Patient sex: F
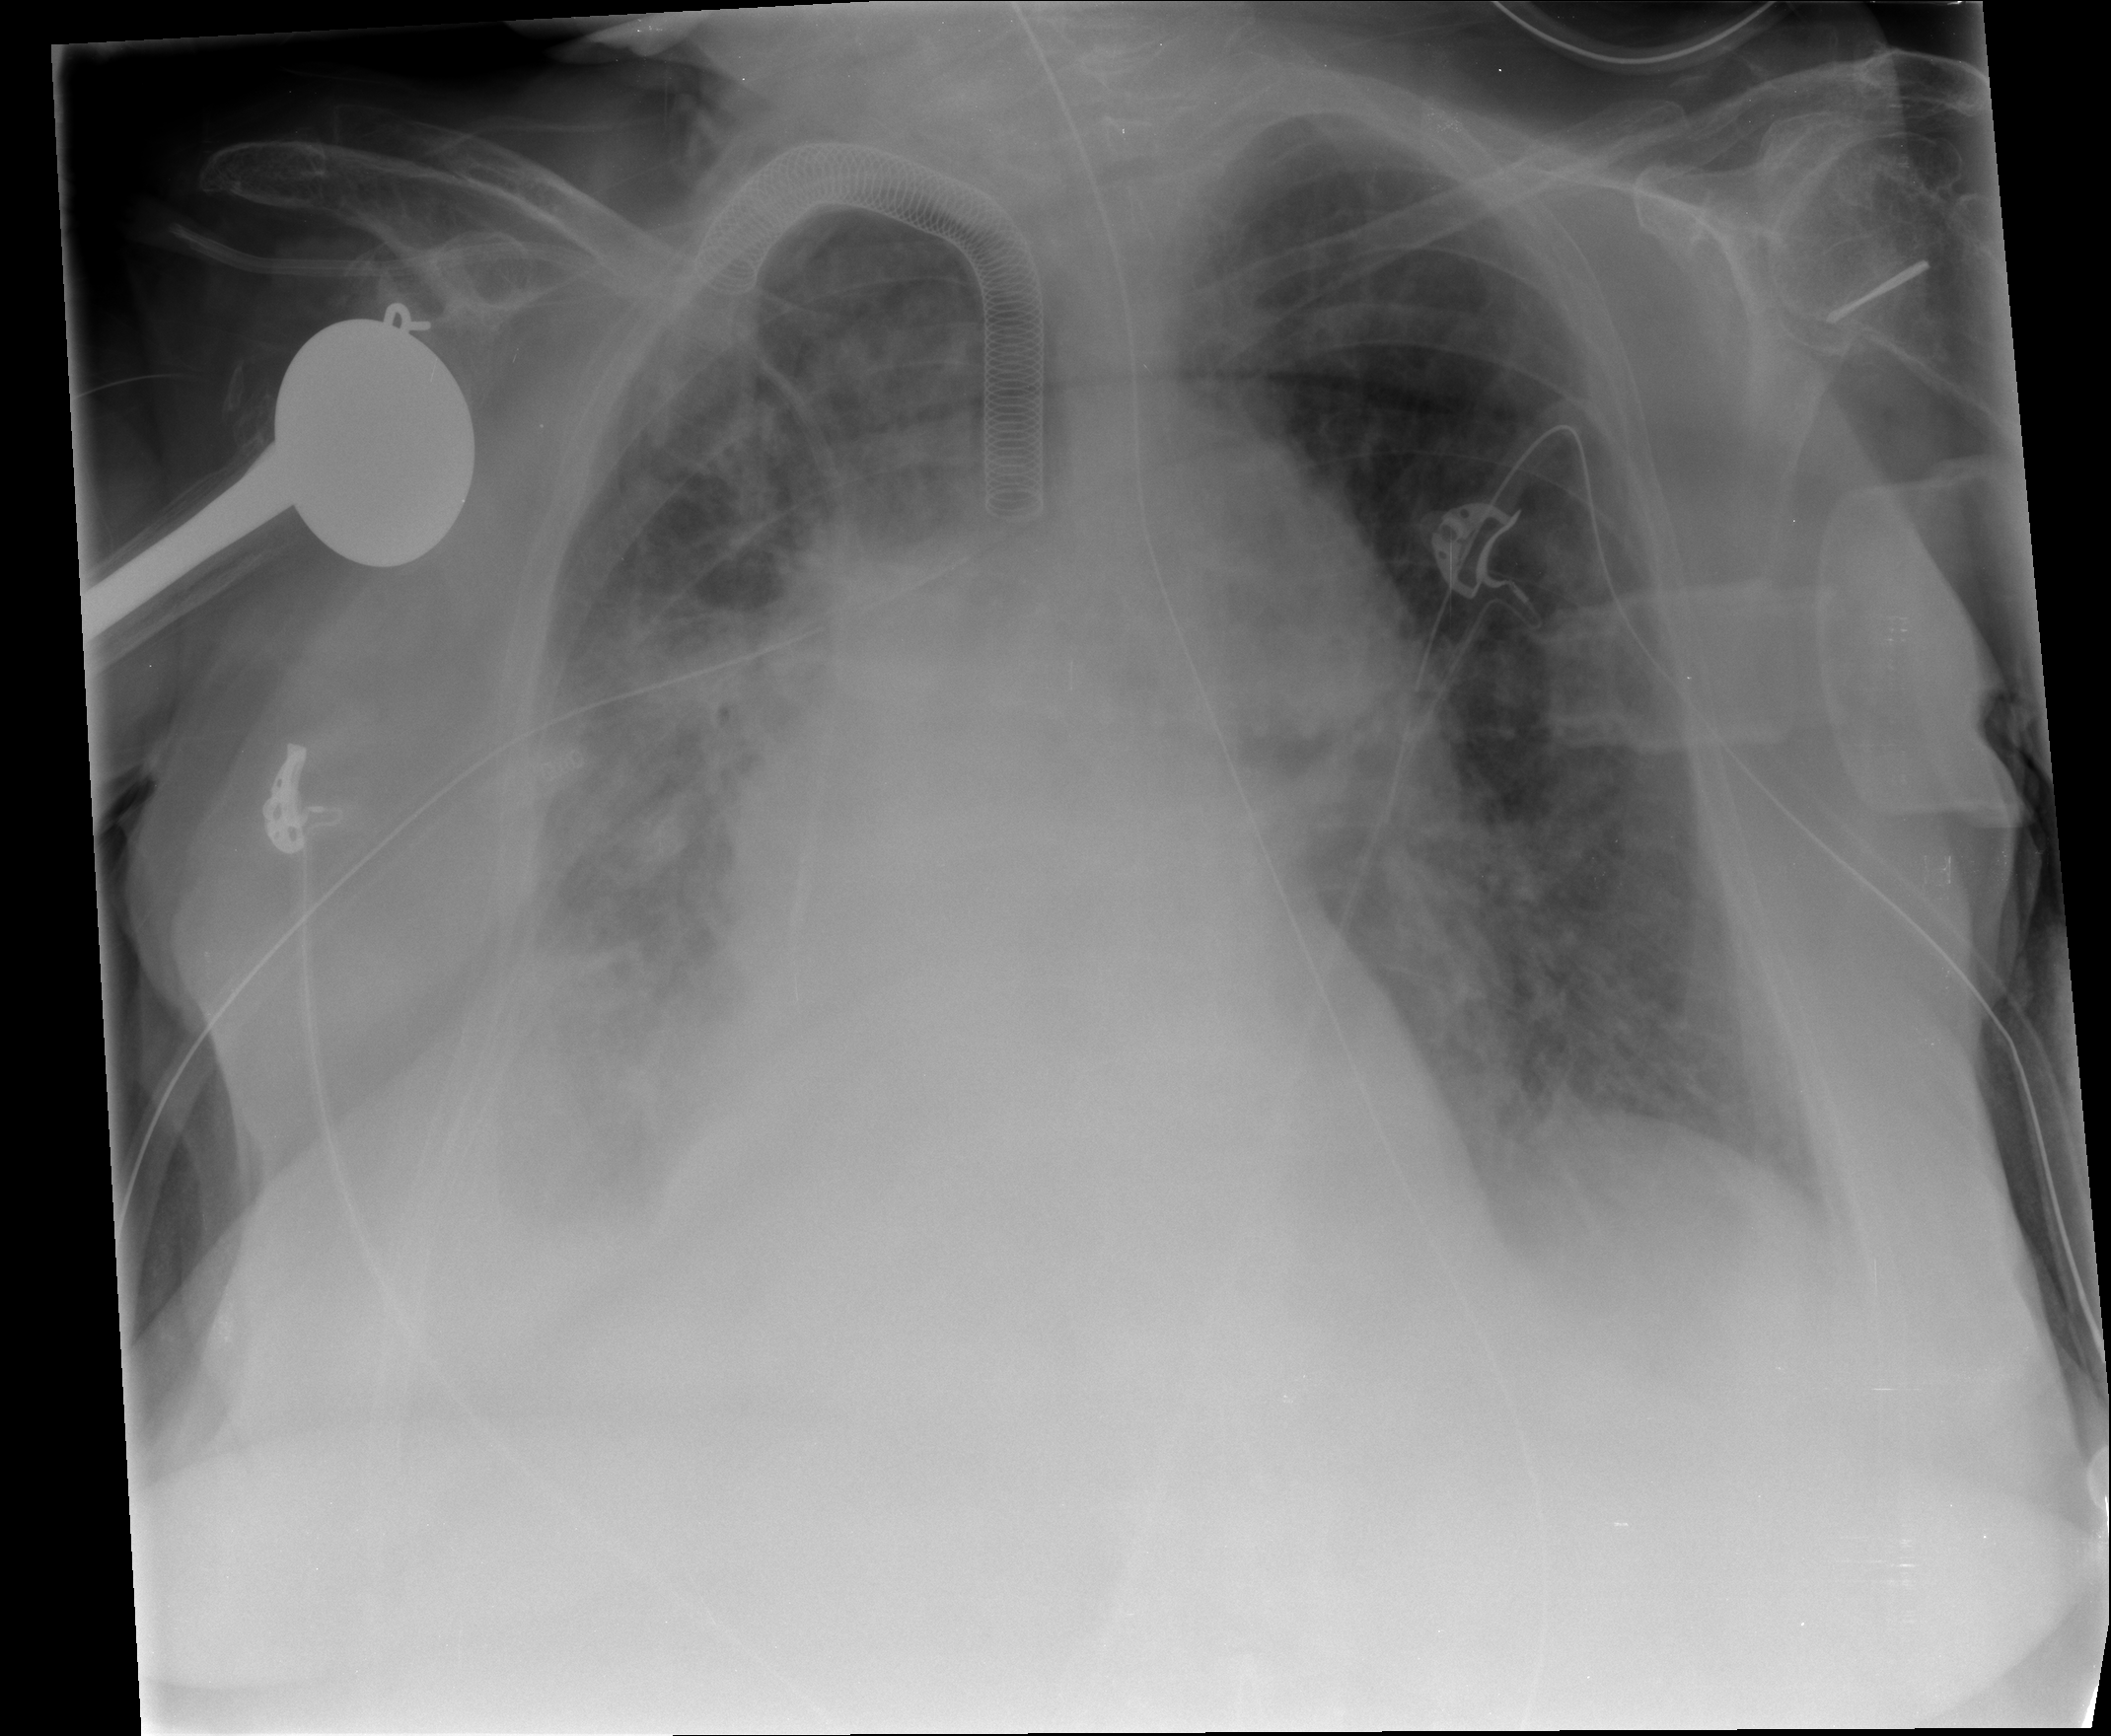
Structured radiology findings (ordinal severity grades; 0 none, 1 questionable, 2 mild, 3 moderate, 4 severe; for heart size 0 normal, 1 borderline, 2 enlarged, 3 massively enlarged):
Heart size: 2
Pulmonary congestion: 2
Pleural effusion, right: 3
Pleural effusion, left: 2
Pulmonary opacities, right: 2
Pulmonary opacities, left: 1
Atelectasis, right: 3
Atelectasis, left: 2